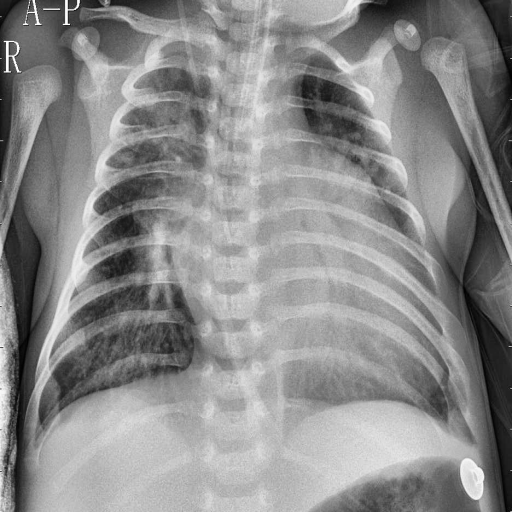
Finding: PNEUMONIA